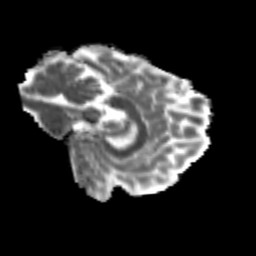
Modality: MD
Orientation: sagittal
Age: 24
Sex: male
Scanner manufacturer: siemens
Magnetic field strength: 3 T
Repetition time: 3.5 s
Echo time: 0.113 s